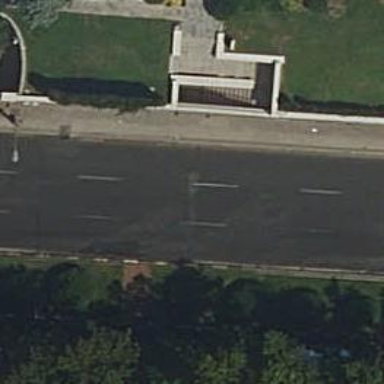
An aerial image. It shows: Bus stop with shelter. It is platform for public transport.